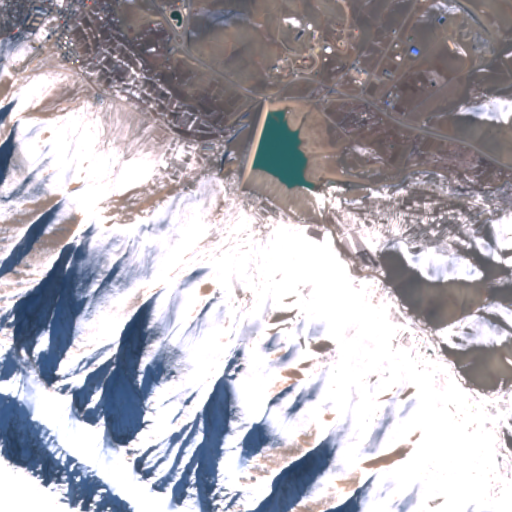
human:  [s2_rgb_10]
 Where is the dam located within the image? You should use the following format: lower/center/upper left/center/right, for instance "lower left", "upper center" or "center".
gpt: The dam is located in the upper center of the image.
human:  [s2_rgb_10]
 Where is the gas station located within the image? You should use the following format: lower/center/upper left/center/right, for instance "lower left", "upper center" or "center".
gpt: The gas station is located in the upper left of the image.
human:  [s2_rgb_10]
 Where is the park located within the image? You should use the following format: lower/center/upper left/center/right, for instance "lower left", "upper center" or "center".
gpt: The park is located in the upper of the image.
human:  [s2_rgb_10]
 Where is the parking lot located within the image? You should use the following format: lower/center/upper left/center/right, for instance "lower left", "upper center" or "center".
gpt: The parking lot is located in the upper left of the image.
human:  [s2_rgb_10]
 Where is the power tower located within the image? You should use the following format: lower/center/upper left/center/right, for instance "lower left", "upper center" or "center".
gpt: The power tower is located in the upper right of the image.
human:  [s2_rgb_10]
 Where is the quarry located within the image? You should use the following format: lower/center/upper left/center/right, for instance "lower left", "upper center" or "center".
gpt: There is no quarry in the image.